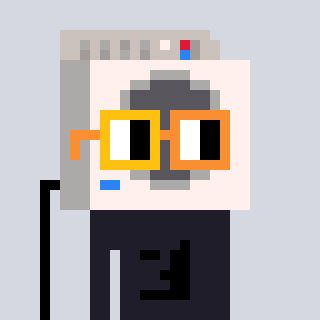
a pixel art character with square yellow and orange glasses, a washing machine-shaped head and a grayscale-colored body on a cool background